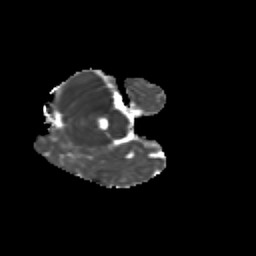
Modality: MD
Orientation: axial
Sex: male
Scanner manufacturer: siemens
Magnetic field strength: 3 T
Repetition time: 5 s
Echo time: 0.071 s